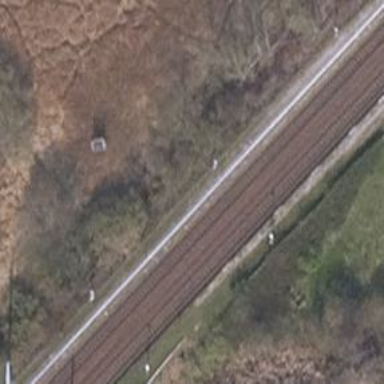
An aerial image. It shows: Railway with electrified contact lines.